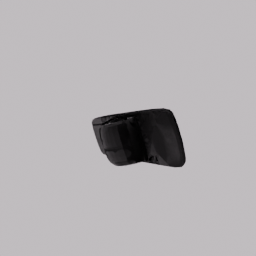
Label: mechanical